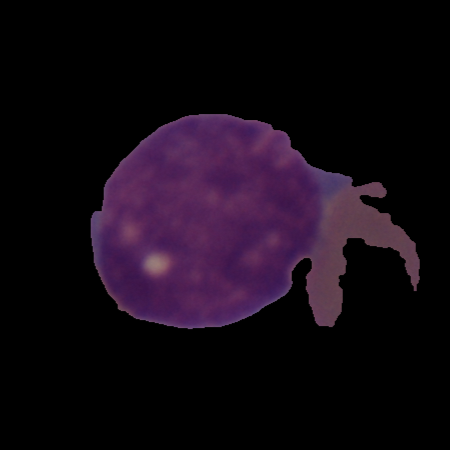
Label: cancer